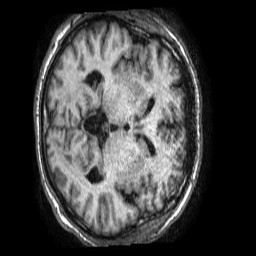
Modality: T1w
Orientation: axial
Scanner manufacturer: philips
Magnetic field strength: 1.5 T
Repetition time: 0.006987 s
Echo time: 0.003163 s